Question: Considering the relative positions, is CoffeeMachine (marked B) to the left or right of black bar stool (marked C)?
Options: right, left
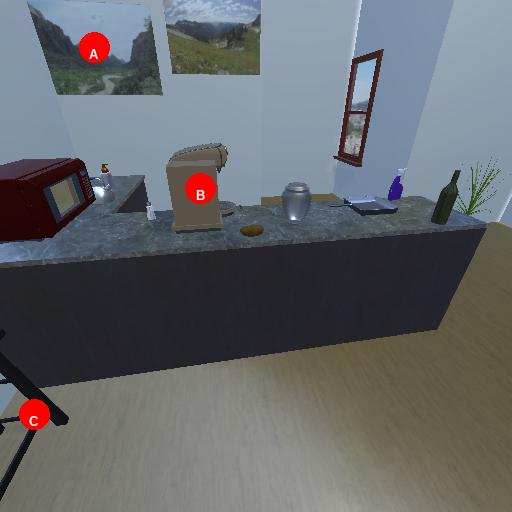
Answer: right